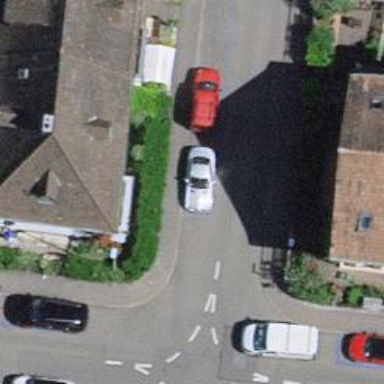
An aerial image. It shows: Terrace building.